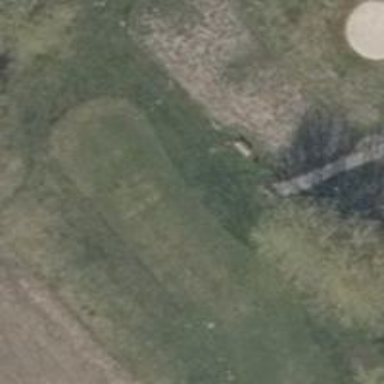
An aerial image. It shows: Golf tee.